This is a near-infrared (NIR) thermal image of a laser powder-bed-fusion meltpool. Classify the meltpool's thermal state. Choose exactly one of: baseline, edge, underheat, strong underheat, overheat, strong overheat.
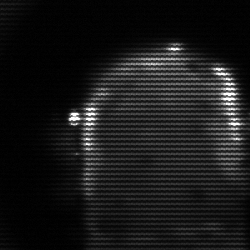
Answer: baseline